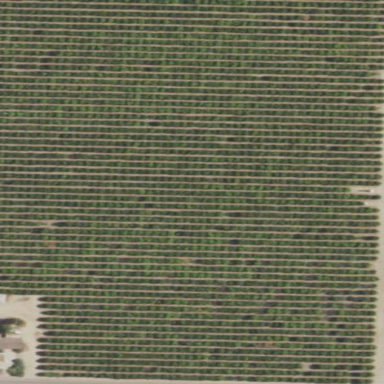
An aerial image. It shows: Orange orchard with rows of vibrant orange trees.